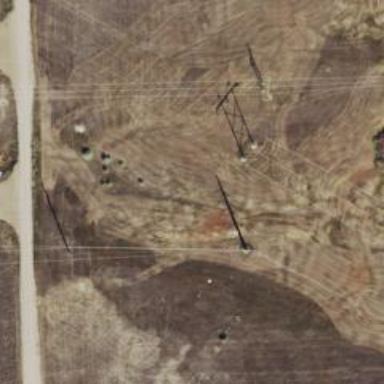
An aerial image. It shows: H-frame power tower design.